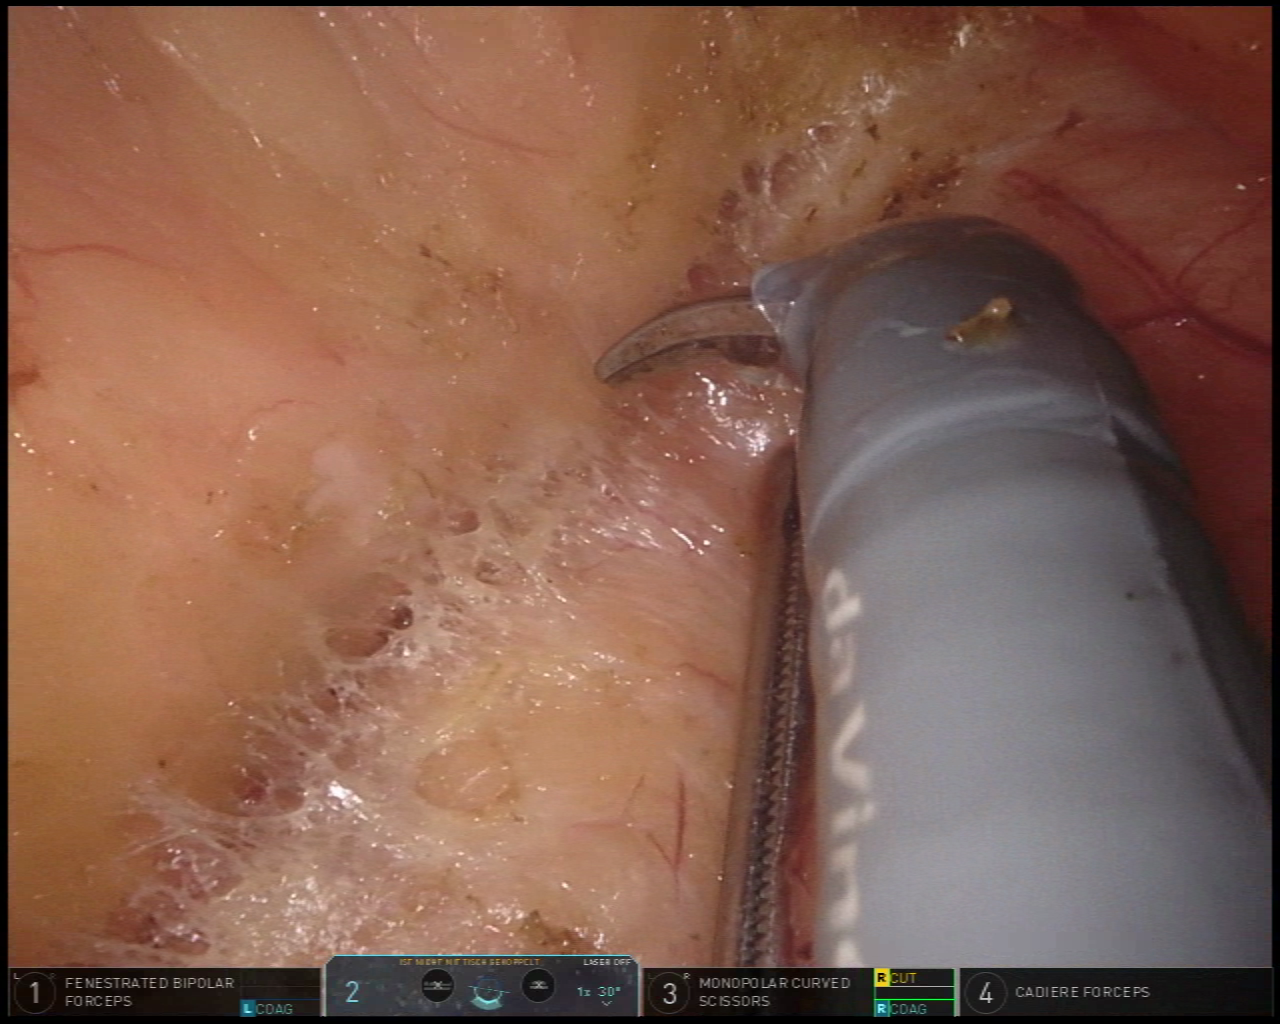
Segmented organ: pancreas
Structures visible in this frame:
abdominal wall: no
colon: no
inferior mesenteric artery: no
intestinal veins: no
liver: no
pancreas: yes
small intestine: no
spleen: no
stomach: no
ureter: no
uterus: no
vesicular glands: no